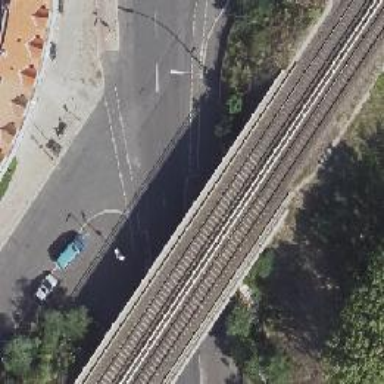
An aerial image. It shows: Asphalt footpath with unmarked crossing.